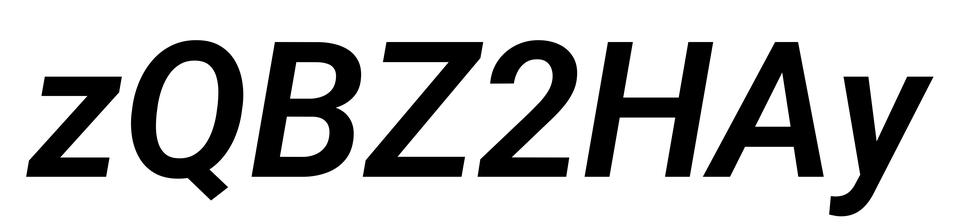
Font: Roboto-Italic_SemiBold_Italic